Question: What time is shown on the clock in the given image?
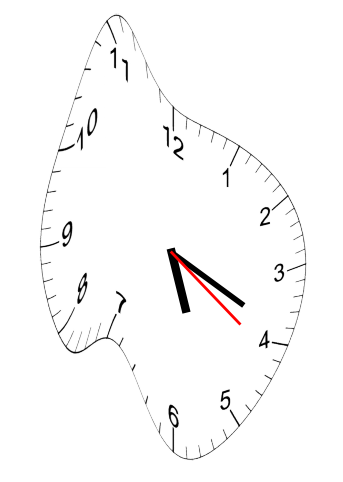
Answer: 05:19:21